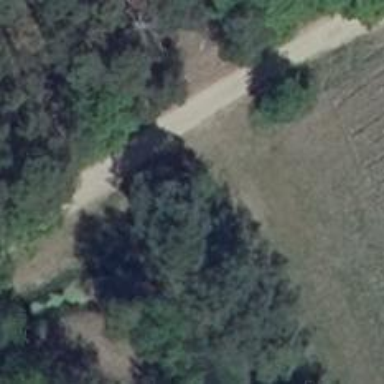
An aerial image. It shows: Grass track road with grade 5 tracktype.